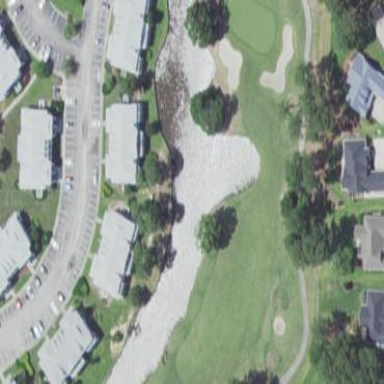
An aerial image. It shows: Scenic view of water hazard on golf course. The natural water feature adds beauty to the landscape.